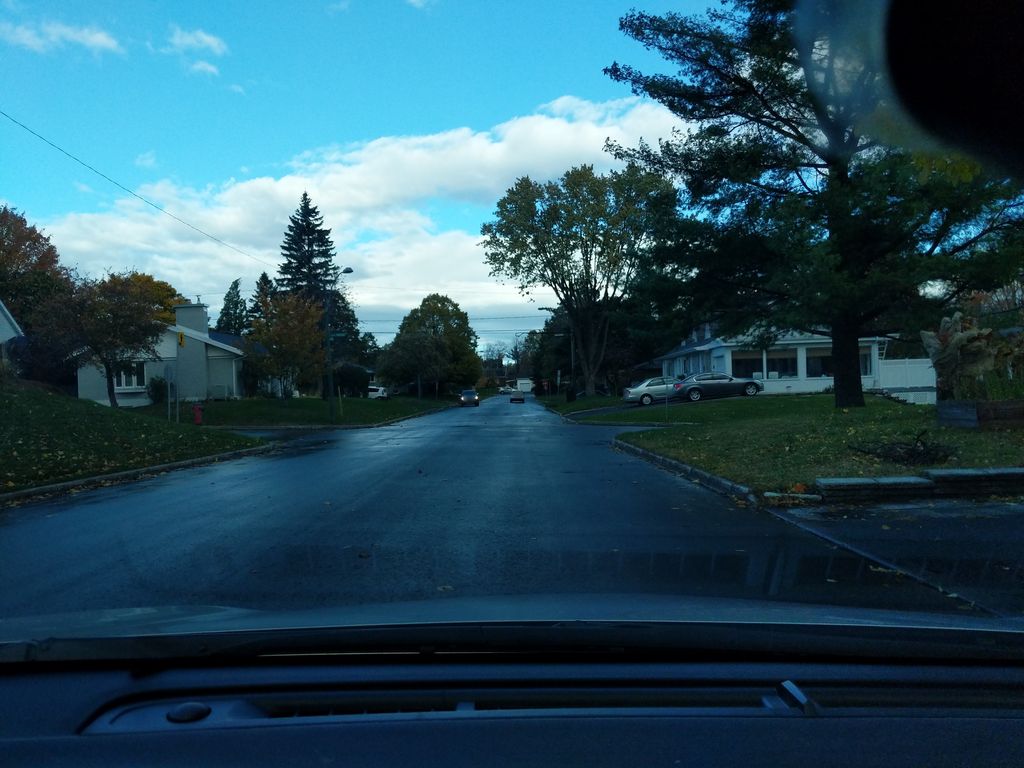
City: quebec_city